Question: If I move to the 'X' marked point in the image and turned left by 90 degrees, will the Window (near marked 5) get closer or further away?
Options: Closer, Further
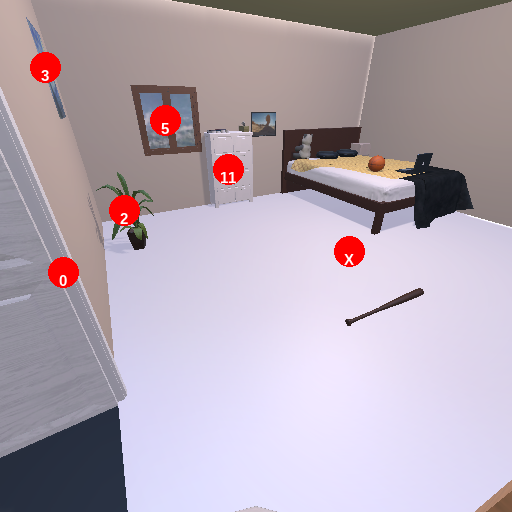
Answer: Closer